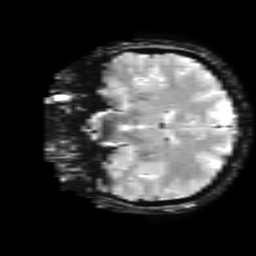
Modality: T2starw
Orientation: coronal
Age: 35
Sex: male
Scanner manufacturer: ge
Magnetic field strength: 3 T
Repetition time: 0.65 s
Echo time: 0.02 s